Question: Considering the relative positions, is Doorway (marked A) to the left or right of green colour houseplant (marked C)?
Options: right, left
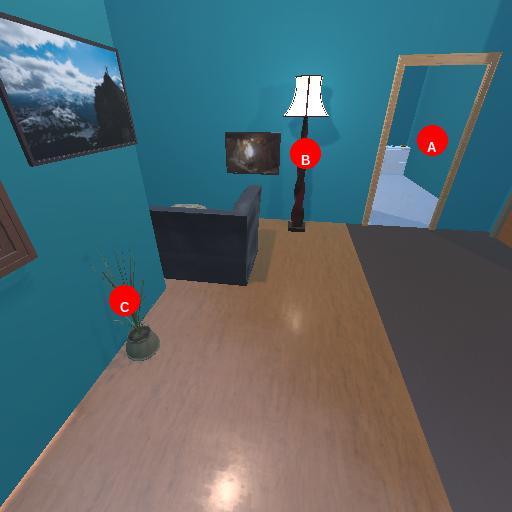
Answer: right